Question: I'm using a Windows command line utility called from
<URL>
The problem I'm having is that the images have a border around them.
There is a switch called that I will trim around the edges, but I can't make it work like I want.
An example of the command lines I'm using:
'''
siteshoter.exe /url http://www.example.com/reportpdf/p2457155140435.html /Filename c: est\screen1.jpg /BrowserHeight 1000 /DisableScrollBars 1 /BrowserTimeout 1000 /CutWebPage 1 /CutLeft 25 /CutTop 30 /CutWidth 900 /CutHeight 900
'''
My question is how to use the CutWebPage switch correctly. Thanks.

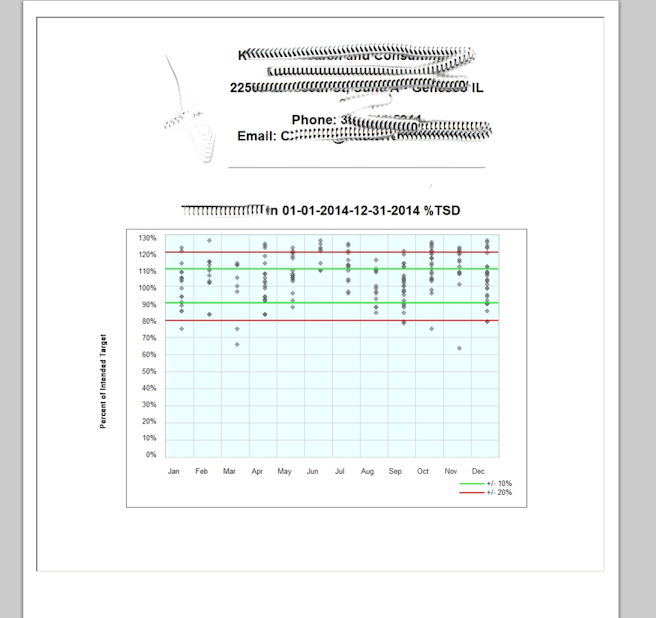
Answer: These arguments works for me:
/BrowserWidth 964 /BrowserHeight 484 /ImageSizePerCent 50 /CutWebPage 1 /CutLeft 2 /CutTop 2 /CutWidth 960 /CutHeight 480
Make sure that your 'BrowserWidth' is 4 pixels wider than your CutWidth. Add Cutleft value 2, CutWidth value is [BrowserWidth - 4px] and CutHeight value is [BrowserHeight - 4px].